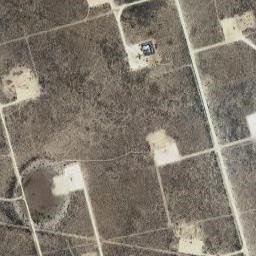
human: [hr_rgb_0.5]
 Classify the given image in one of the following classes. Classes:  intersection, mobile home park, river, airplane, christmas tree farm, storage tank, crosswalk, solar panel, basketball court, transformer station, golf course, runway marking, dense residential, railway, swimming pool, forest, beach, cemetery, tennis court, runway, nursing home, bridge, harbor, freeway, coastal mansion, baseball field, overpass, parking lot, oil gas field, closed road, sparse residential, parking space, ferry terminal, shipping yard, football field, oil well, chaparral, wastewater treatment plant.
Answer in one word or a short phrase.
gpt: oil gas field